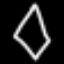
Label: diamond